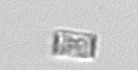
Label: Bacillariophyceae_morphotype1